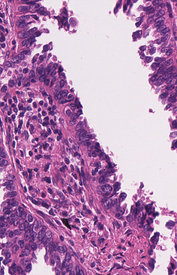
Tumor epithelial tissue: yes
Tumor-associated stroma tissue: yes
Normal tissue: no